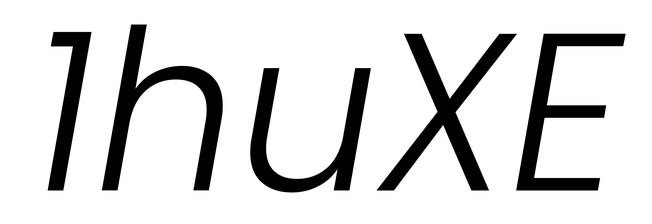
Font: Poppins-LightItalic